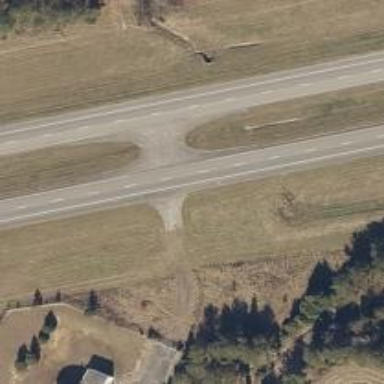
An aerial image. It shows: Trunk link highway.